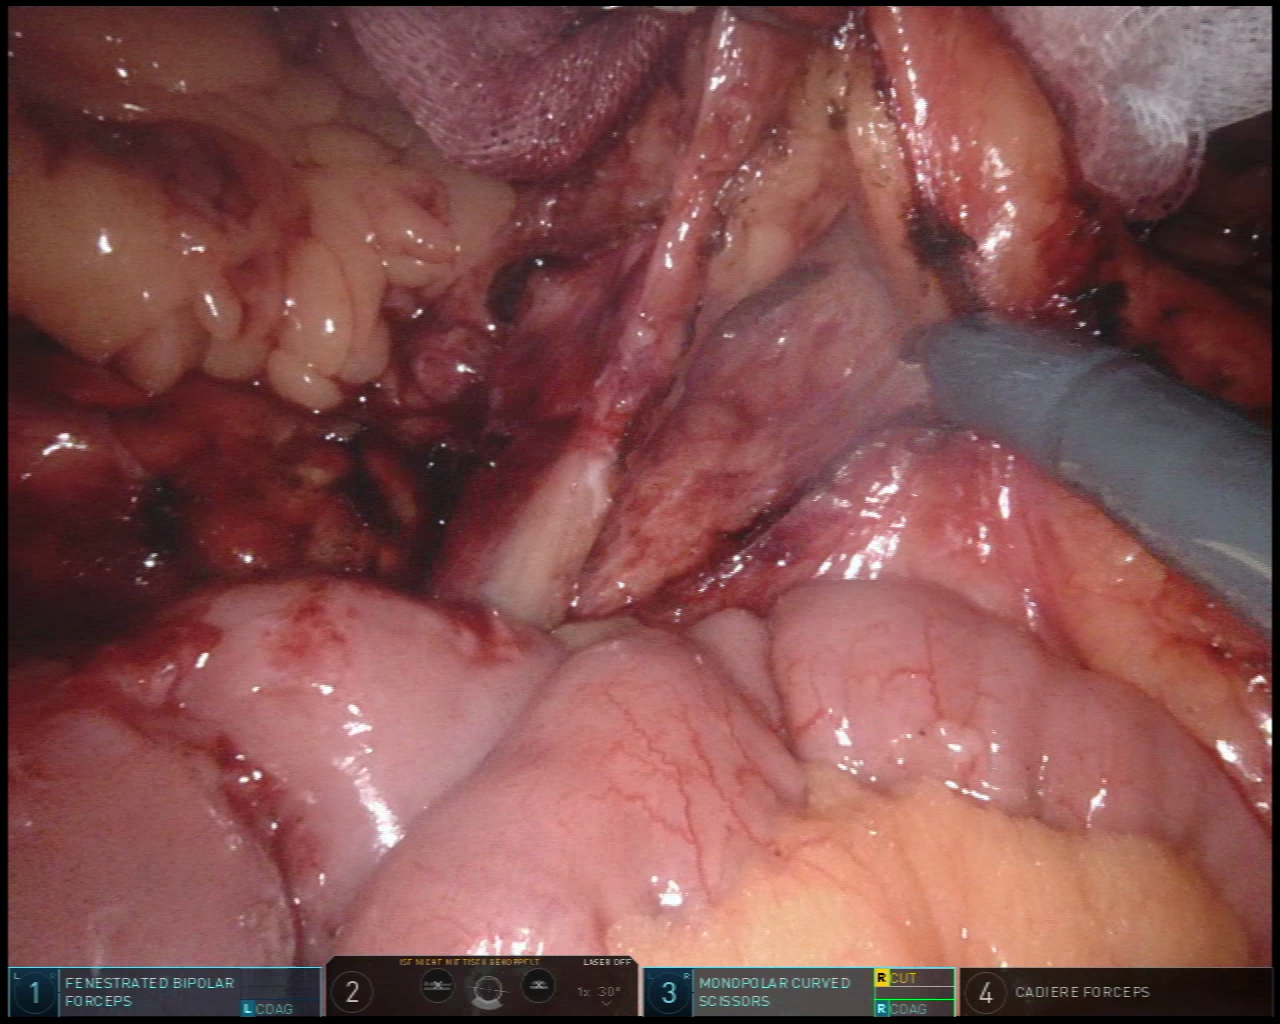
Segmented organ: small_intestine
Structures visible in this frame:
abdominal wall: no
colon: no
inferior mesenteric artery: no
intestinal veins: no
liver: no
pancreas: no
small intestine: yes
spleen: no
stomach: no
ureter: no
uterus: no
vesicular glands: no